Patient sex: F
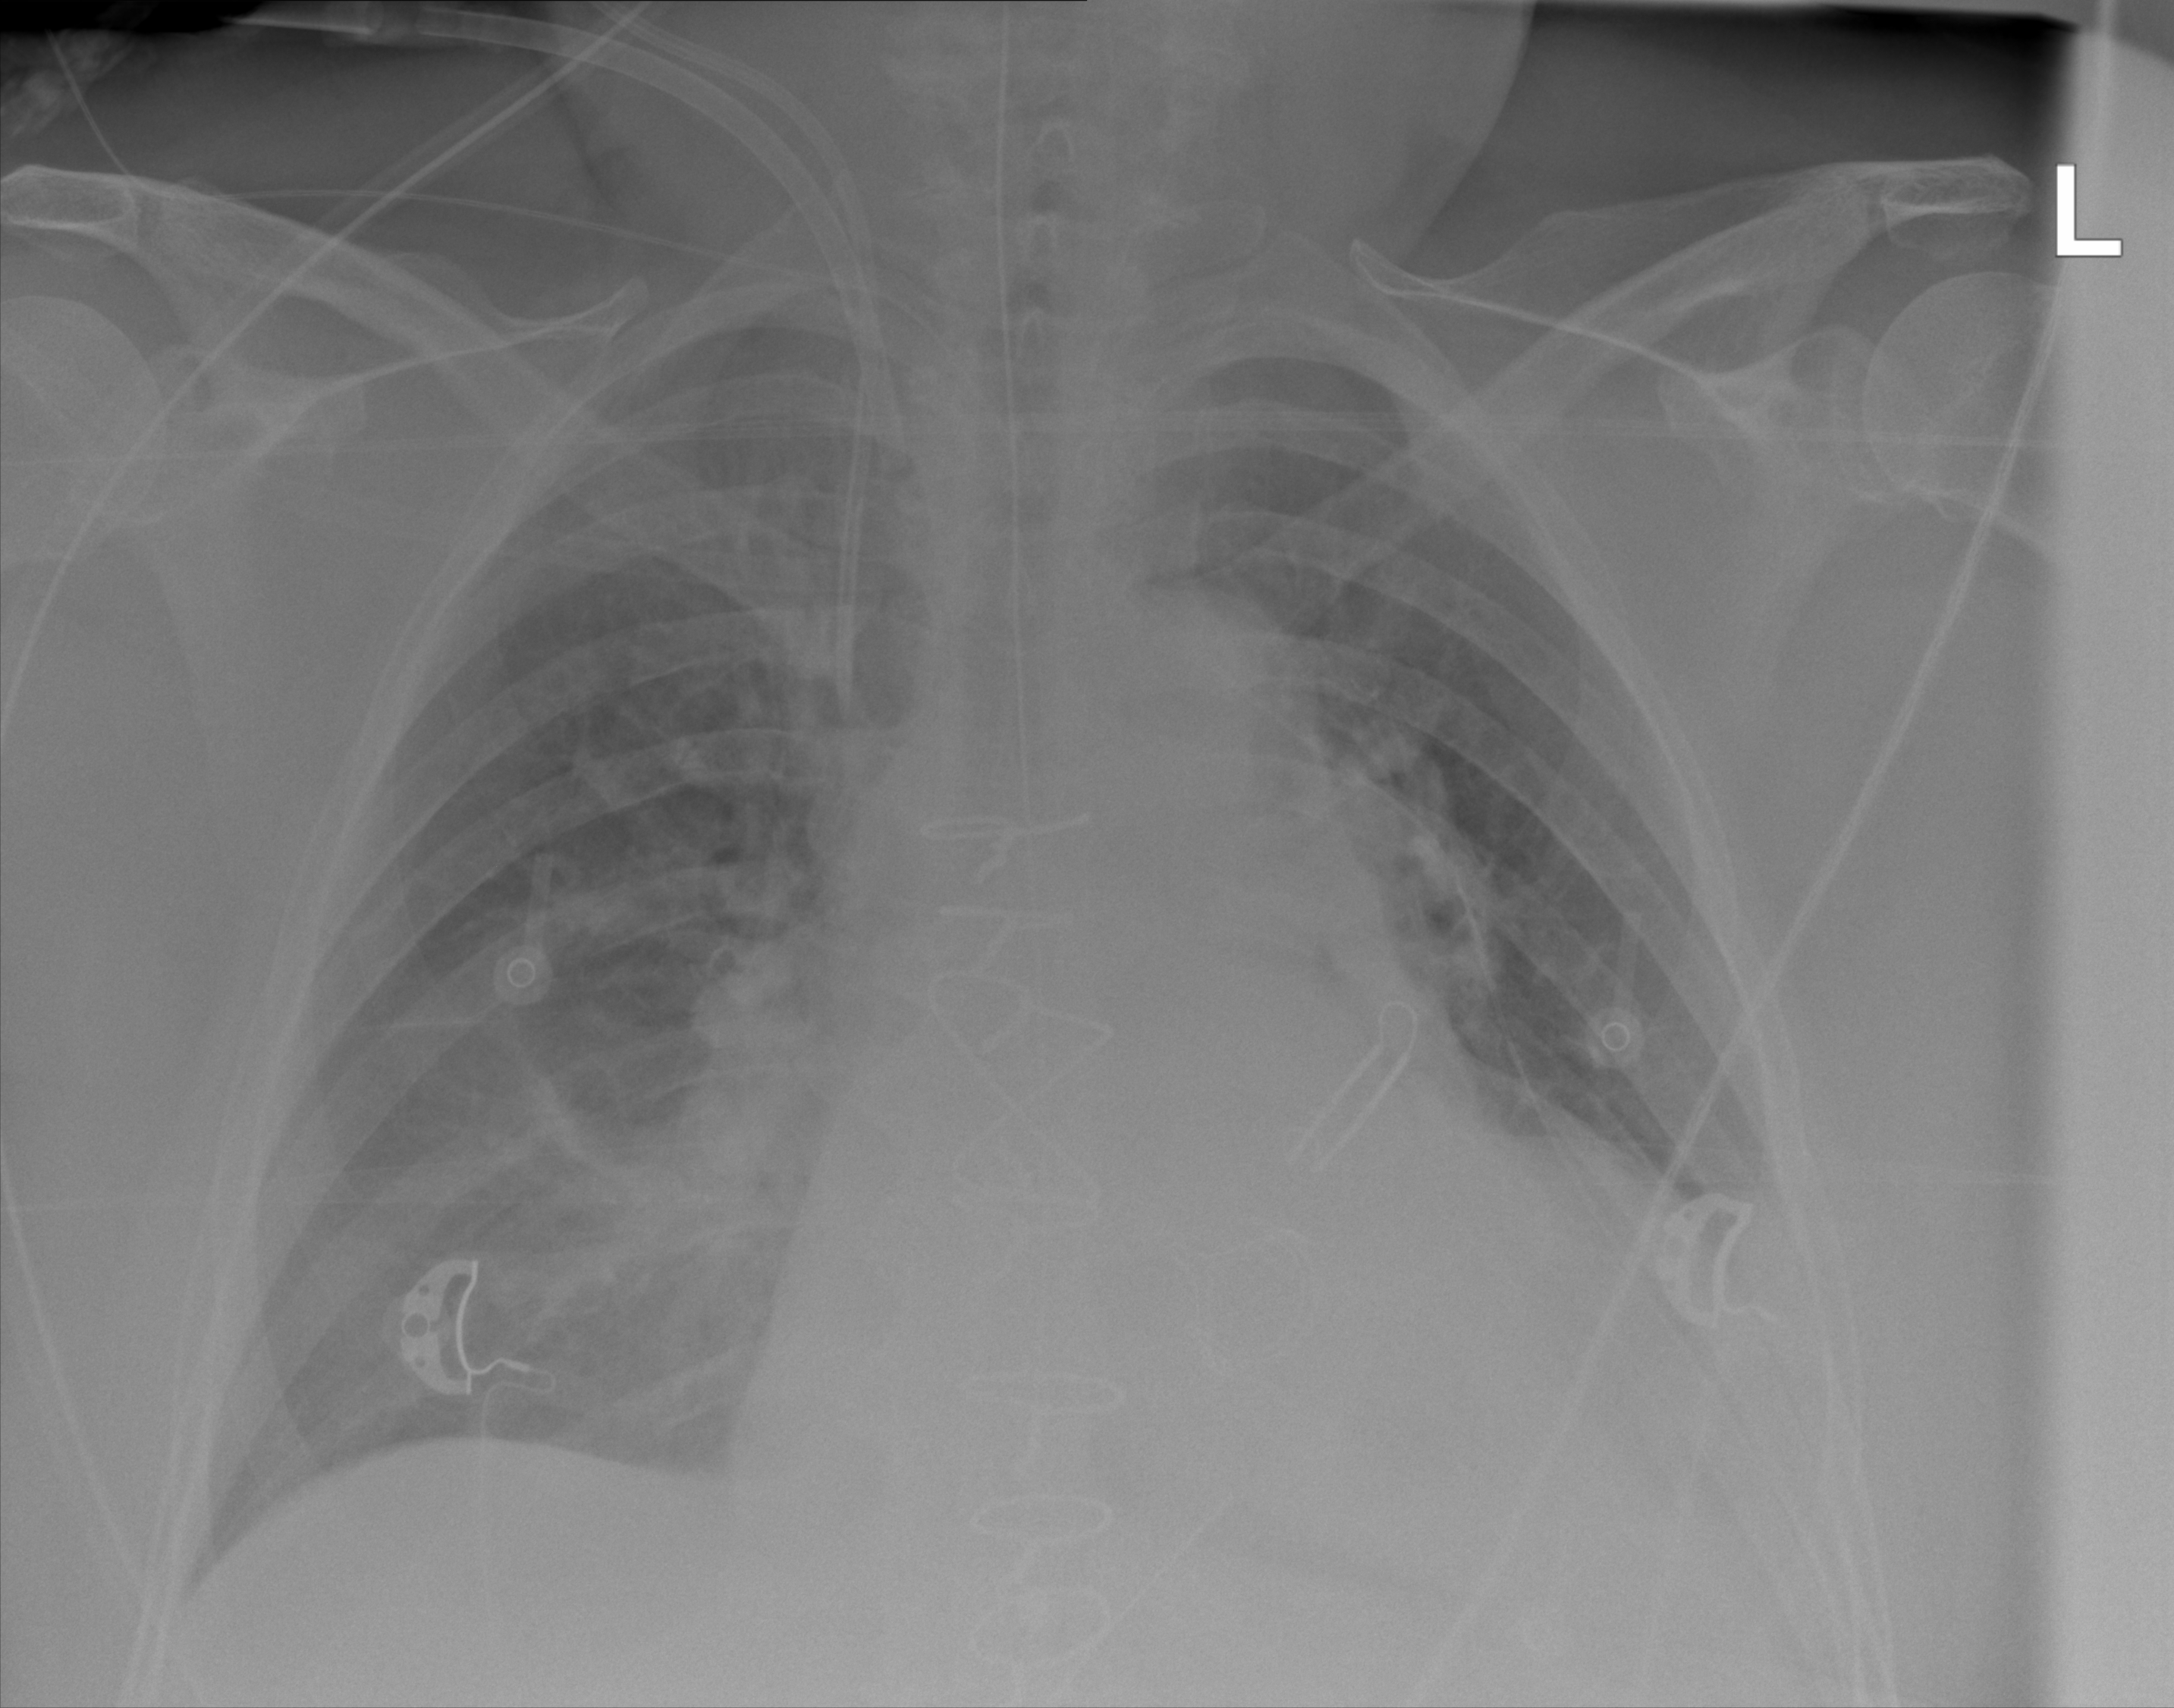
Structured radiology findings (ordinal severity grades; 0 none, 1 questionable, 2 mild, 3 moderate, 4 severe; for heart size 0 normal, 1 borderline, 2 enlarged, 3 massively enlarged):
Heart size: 2
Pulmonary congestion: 2
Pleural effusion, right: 2
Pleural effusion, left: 3
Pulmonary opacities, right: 1
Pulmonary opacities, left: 1
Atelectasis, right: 3
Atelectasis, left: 3